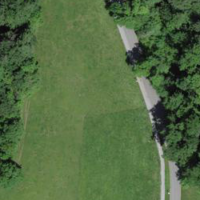
EUNIS habitat code: 25
Species observed at this site:
Petasites albus